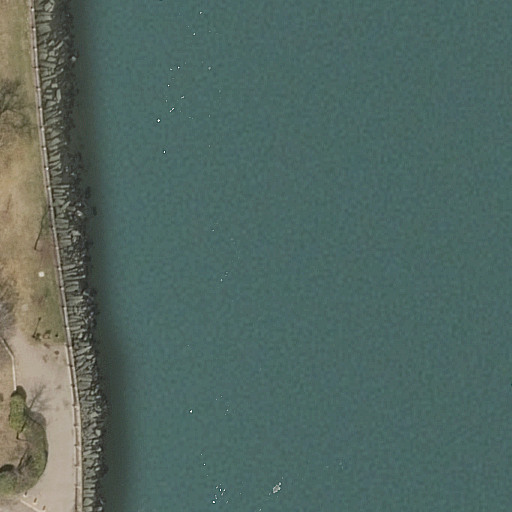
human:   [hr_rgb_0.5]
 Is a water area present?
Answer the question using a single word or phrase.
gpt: yes

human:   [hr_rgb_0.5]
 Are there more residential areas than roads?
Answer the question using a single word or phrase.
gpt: no

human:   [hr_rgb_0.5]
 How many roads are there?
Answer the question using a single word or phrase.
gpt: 1

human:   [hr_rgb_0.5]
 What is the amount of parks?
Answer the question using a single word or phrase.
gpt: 1

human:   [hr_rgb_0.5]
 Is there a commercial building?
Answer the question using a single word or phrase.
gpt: no

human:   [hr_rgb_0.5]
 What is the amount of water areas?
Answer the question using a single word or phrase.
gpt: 1

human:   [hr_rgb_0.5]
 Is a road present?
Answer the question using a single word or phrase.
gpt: yes

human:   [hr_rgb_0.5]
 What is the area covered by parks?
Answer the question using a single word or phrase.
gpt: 1268m2

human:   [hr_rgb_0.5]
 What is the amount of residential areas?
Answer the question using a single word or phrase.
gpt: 1

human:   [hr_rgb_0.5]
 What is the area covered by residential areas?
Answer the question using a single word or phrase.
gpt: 1693m2

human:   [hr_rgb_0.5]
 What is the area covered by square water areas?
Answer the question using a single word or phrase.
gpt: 0m2

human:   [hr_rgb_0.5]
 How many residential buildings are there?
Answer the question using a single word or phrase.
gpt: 0

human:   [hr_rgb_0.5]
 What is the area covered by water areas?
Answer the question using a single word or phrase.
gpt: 9418m2

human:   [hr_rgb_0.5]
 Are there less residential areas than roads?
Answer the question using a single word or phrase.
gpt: no

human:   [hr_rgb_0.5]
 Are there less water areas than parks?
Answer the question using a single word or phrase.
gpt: no

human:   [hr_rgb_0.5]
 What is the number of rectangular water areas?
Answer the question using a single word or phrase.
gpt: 0

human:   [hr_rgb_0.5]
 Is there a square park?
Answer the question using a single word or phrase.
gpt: no

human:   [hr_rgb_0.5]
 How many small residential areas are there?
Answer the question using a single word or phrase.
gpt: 0

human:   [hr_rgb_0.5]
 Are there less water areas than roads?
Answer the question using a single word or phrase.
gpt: no

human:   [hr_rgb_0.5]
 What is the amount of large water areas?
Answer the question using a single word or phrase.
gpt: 1

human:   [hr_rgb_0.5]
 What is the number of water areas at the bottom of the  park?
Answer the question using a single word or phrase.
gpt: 1

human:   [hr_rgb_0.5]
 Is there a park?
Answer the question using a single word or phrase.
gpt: yes

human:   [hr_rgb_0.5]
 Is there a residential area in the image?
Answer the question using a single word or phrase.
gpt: yes

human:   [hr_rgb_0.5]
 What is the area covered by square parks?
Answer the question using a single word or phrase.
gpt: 0m2

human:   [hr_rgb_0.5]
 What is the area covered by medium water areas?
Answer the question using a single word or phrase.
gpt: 0m2

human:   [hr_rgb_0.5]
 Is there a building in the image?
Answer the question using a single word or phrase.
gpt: no

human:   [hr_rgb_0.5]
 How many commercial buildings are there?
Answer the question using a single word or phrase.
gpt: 0

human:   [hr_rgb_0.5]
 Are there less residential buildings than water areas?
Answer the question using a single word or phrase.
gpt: yes

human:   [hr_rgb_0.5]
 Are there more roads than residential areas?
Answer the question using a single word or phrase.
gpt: no

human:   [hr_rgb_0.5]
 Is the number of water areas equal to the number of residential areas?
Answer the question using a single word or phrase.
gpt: yes

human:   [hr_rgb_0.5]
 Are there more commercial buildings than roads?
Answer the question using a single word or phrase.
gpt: no

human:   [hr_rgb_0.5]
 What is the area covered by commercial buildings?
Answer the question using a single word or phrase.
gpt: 0m2

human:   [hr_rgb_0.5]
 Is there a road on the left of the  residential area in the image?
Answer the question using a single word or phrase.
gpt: yes

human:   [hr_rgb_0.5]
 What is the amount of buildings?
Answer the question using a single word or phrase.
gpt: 0

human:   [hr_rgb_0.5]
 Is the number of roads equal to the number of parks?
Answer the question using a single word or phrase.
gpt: yes

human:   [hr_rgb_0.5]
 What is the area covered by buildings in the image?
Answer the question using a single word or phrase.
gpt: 0m2

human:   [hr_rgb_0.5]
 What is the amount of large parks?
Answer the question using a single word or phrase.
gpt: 1

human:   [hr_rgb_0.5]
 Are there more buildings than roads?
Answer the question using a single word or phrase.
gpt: no

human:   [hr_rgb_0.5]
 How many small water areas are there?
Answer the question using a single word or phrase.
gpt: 0

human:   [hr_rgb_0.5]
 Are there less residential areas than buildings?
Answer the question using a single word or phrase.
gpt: no

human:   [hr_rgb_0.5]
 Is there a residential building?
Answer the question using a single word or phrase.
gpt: no

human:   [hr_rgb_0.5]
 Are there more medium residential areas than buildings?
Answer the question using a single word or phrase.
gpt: no

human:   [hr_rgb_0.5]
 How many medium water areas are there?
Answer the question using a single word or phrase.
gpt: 0

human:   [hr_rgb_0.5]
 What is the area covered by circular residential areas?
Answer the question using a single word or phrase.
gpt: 0m2

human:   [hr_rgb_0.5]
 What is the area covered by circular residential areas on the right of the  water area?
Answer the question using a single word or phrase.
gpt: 0m2